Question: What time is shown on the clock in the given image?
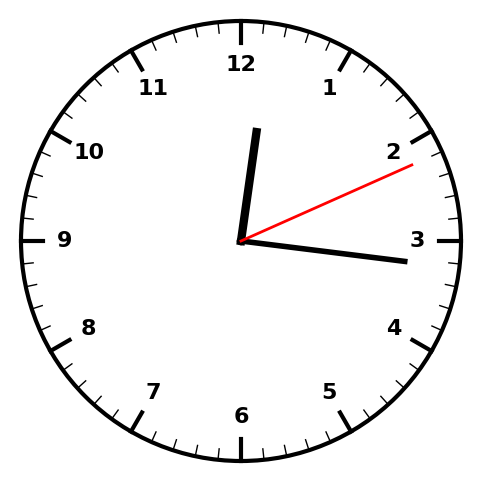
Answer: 12:16:11